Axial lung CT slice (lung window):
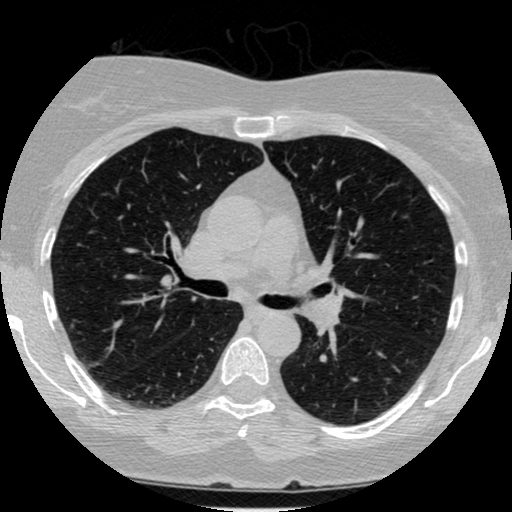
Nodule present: no